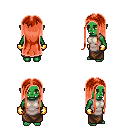
a pixel art fantasy rpg character, female body template, orc, green skin, white tunic, robe skirt, red extra-long hairstyle, gold gloves, four views (front, back, left, right), 2x2 character sprite sheet, small pixel art, hard edges, no anti-aliasing